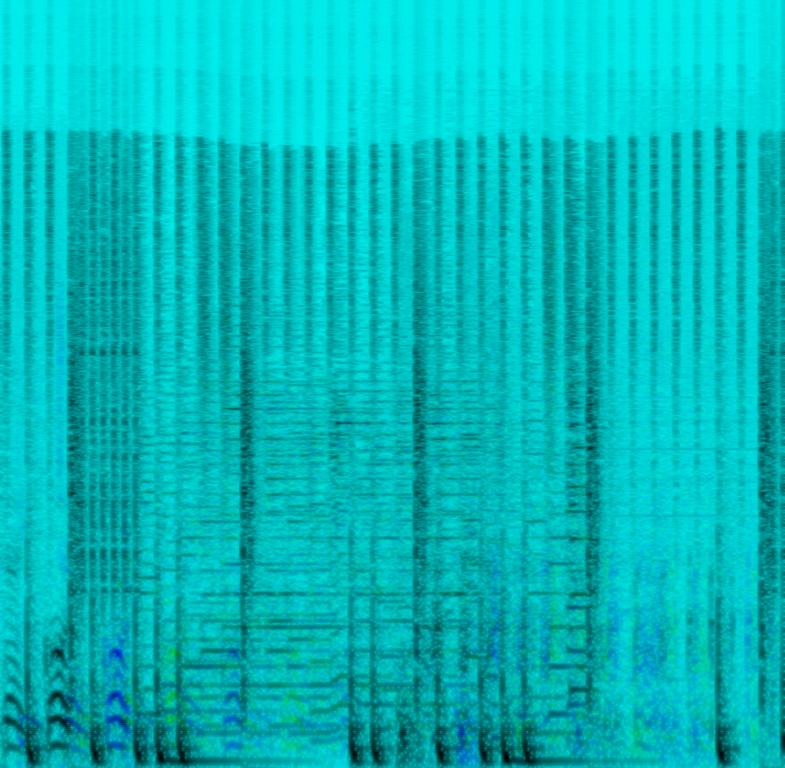
This song contains a male voice speaking that is pitched down low with a ping pong delay changing to both sides of the speakers. A guitar is playing a neo-soul melody while a digital drum is playing a simple groove. This song may be playing while sitting in the car cruising.